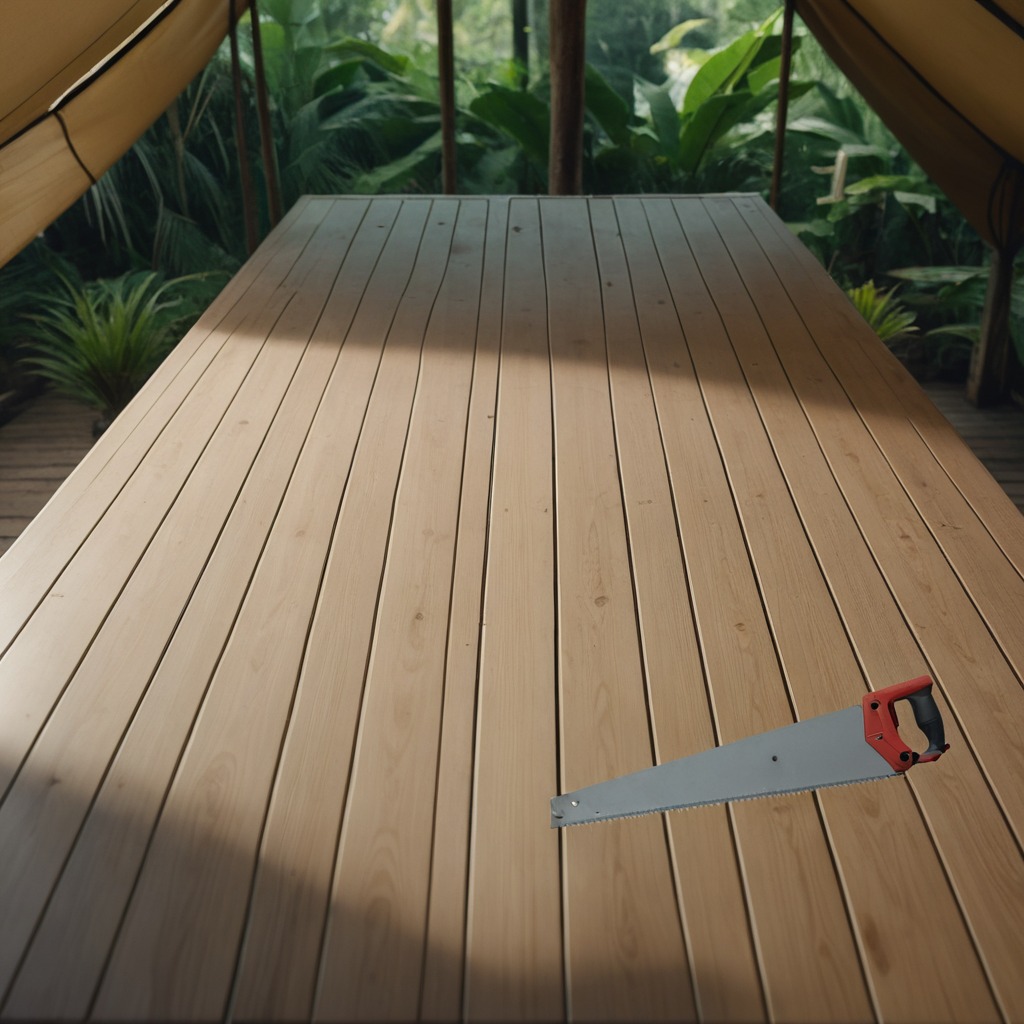
A handheld metal saw is lying on a clean wooden table inside a jungle field workshop tent humid ambient light worn but